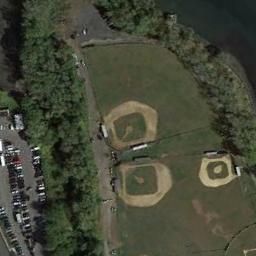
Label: baseball_diamond